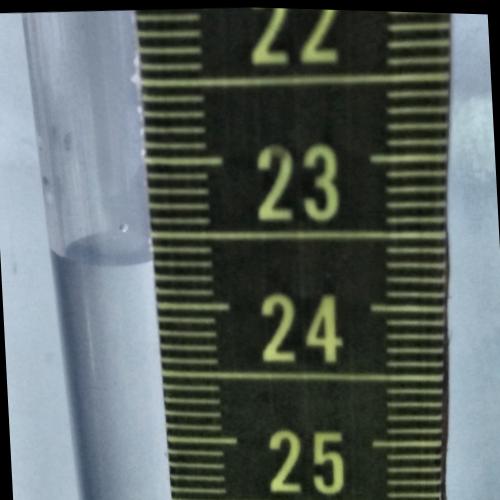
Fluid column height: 23.7 cm